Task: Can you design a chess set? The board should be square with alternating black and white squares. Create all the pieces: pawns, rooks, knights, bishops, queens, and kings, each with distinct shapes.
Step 1234:
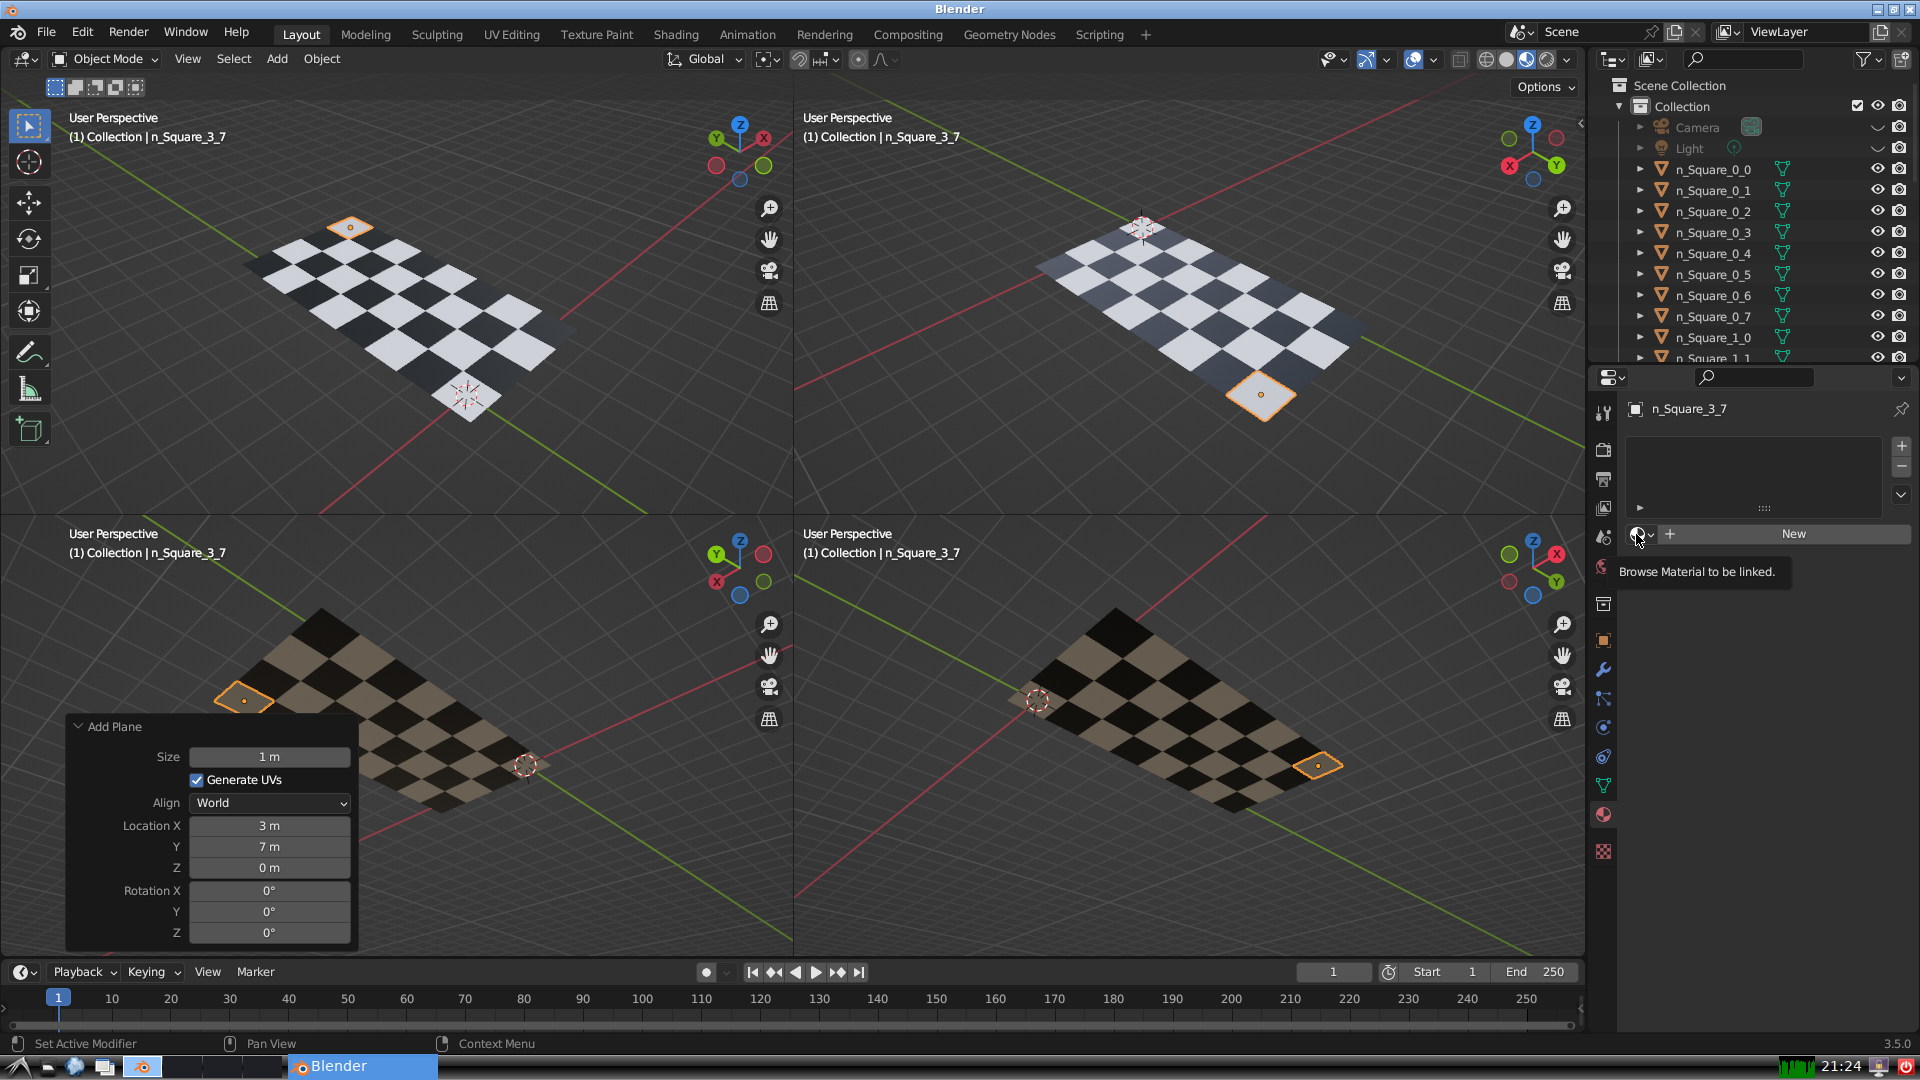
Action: click: no